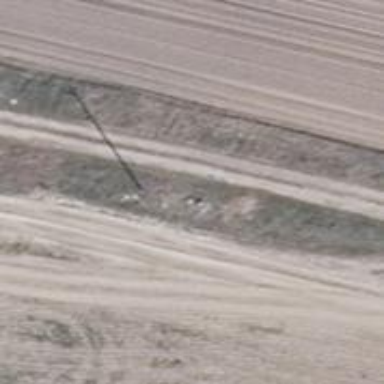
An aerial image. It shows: Power pole.